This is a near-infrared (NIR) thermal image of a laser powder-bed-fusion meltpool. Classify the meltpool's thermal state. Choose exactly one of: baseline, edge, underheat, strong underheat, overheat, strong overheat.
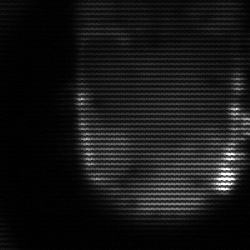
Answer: baseline